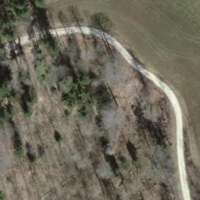
EUNIS habitat code: 41
Species observed at this site:
Petasites albus